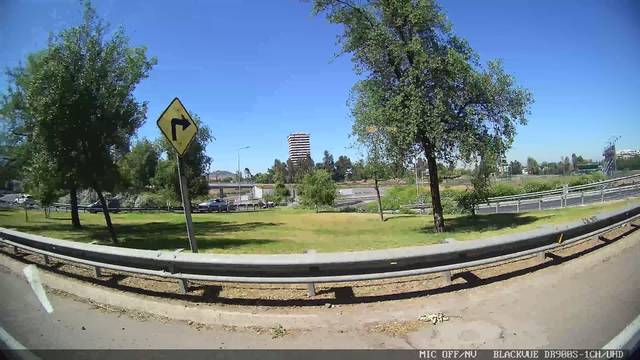
Region: Chile
Coordinates: -33.376, -70.539